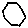
Label: hexagon